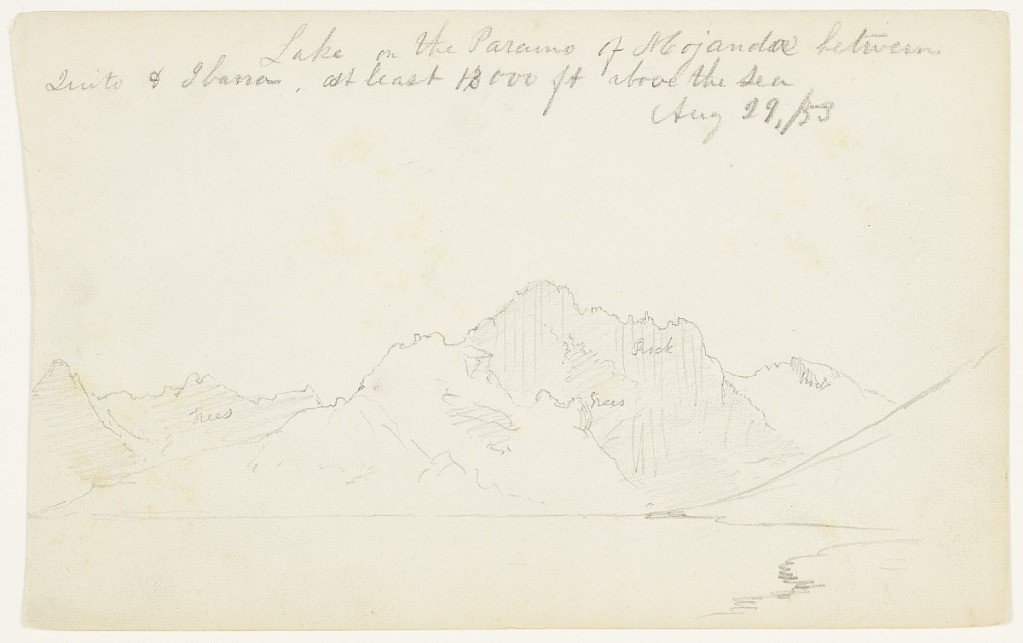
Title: Cerro Negro from Laguna Mojanda, Ecuador
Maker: Frederic Edwin Church, American, 1826–1900
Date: August 29, 1853
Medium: Graphite on white wove paper
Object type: Drawing
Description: Landscape study showing a southeastern view of Cerro Negro, one of the peaks on the volcanic massif surrounding Laguna (Lake) Mojanda, from the northwestern shore of the high-elevation lake in Ecuador. In foreground, water and nearby shoreline at right extend into the middle distance, where they meet the opposite side of the Laguna Mojanda, which is bounded by rugged cliffs and mountains. The rocky peak of Cerro Negro rises dramatically at center.